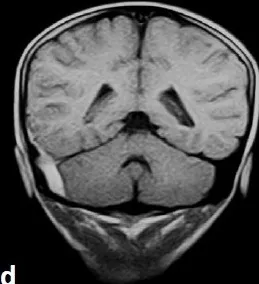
MRI T2W image (a-d) showing hyperintense area in the region of right sigmoid sinus.
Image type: radiology (mri)